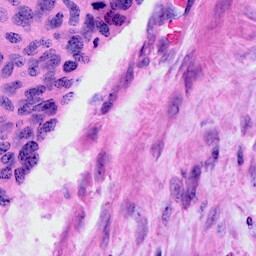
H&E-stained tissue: Cervix